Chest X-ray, AP view. Patient: 66 years old, sex M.
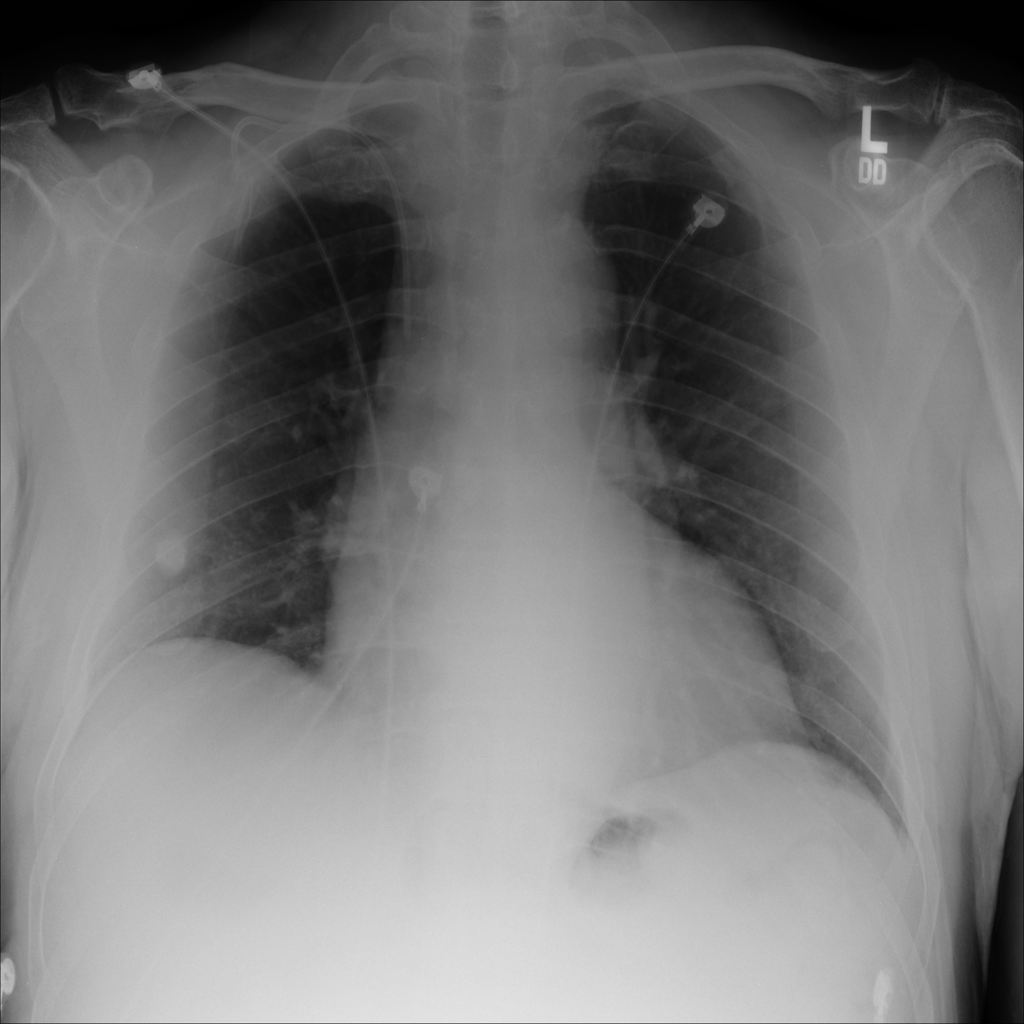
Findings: Cardiomegaly